Question: I am writing an application with GUI using Java Swing drag-and-drop in NetBeans IDE. But when I add a component in a small space, it looks correct in the design preview but when I run it, the size is different.
As you can see in the picture, windows 1 and 2 are the same, but when I run the code, the gap on the right side is different (3). Why is that?
I am writing the code in java 8 (1.8.0_05-b13).

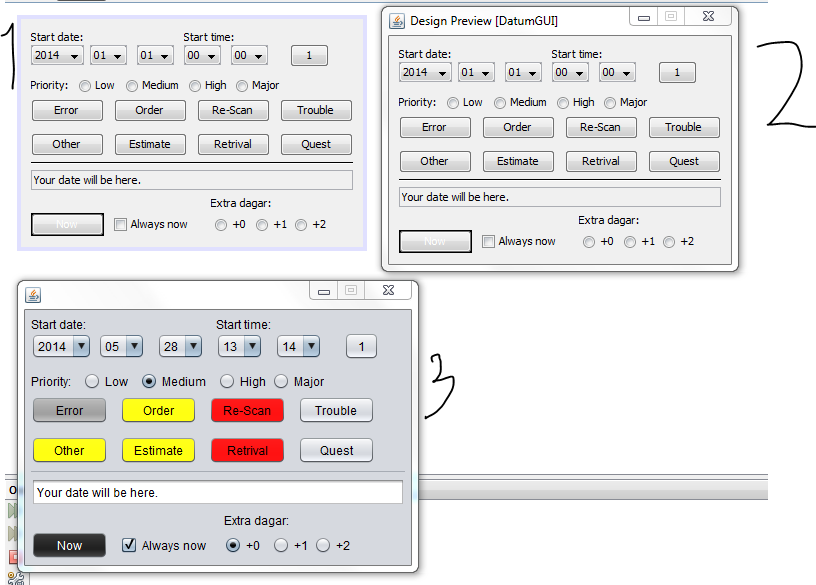
Answer: This is probably a consequence of the look-and-feel used in the preview as opposed to the actual execution. Try executing the following at the start of your program to set the LaF to the system one (windows-looking one on Windows):
'''
UIManager.setLookAndFeel(
UIManager.getSystemLookAndFeelClassName());
'''
You'll want to catch and handle 'UnsupportedLookAndFeelException', 'ClassNotFoundException', 'InstantiationException', and 'IllegalAccessException'.